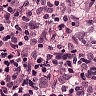
Metastatic tissue present: yes